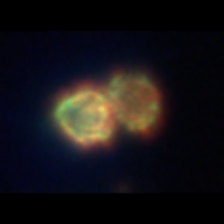
Taxon: Gymnodinium
Group: Dinoflagellates